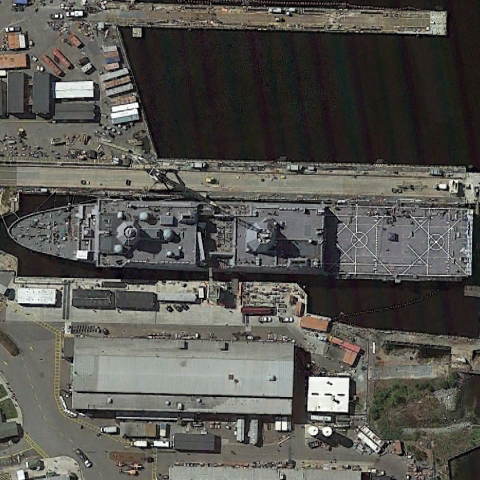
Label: San_Antonio-class_transport_dock